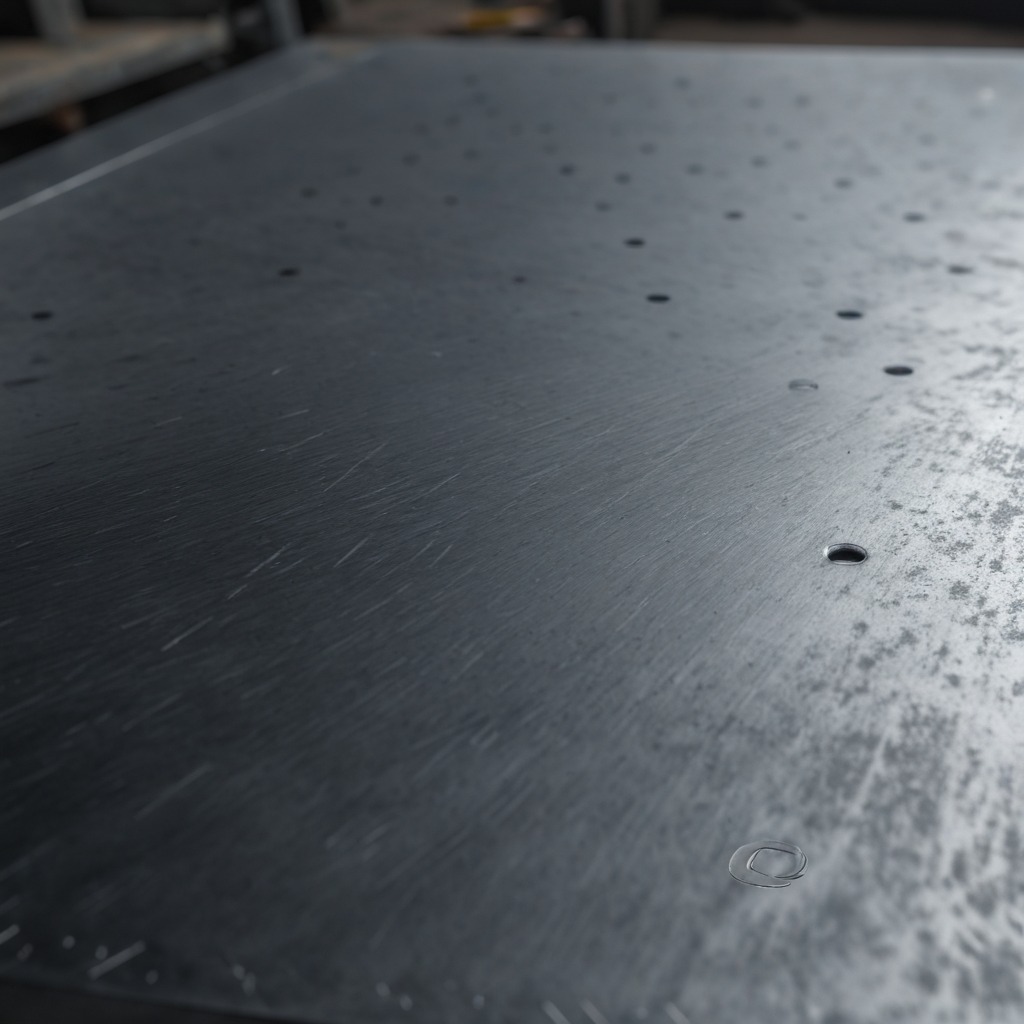
A flat metal washer lies on a cold steel table in a mining workshop.